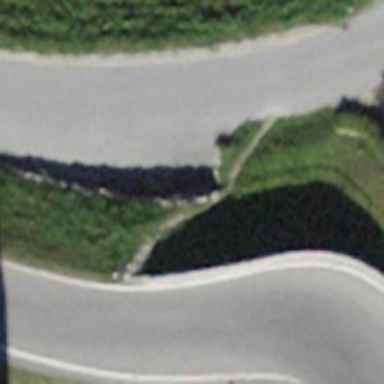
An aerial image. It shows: Set of steps on the road.